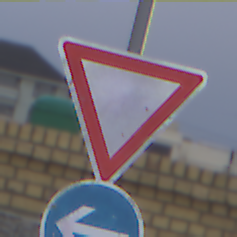
Verkehrszeichen: VorfahrtGewaehren
Zusatzzeichen unten: VorgeschriebeneFahrtrichtungHierLinks
Umgebung: Outdoor, Beach
Tageszeit: SunriseSunset
Wetter: Overcast
Licht: Natural
Jahreszeit: NotSpecified
Kontrast: LowContrast